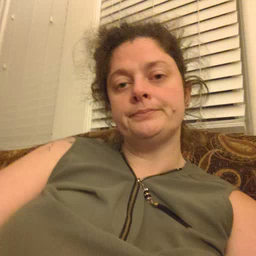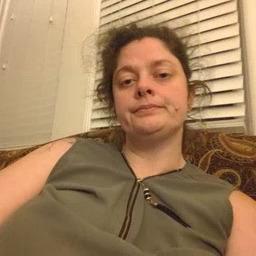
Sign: gift